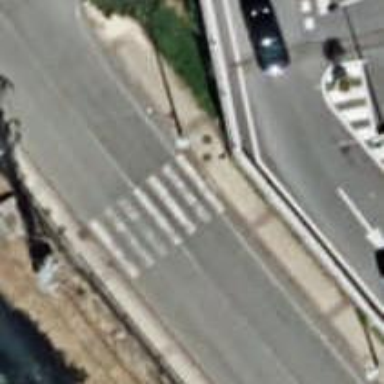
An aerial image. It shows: Zebra crossing on the road.